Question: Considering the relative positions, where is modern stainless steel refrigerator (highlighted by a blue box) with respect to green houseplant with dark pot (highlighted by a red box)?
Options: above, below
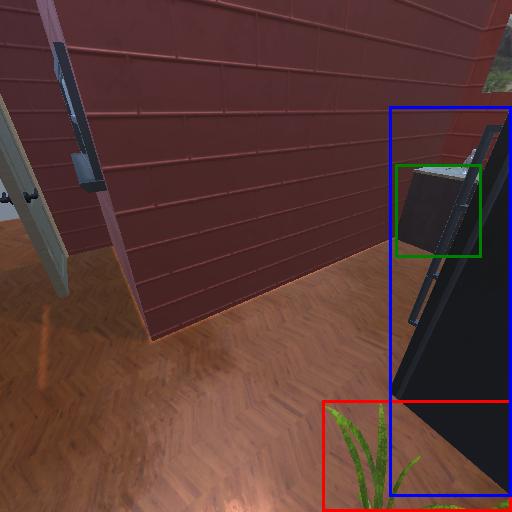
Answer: above